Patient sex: M
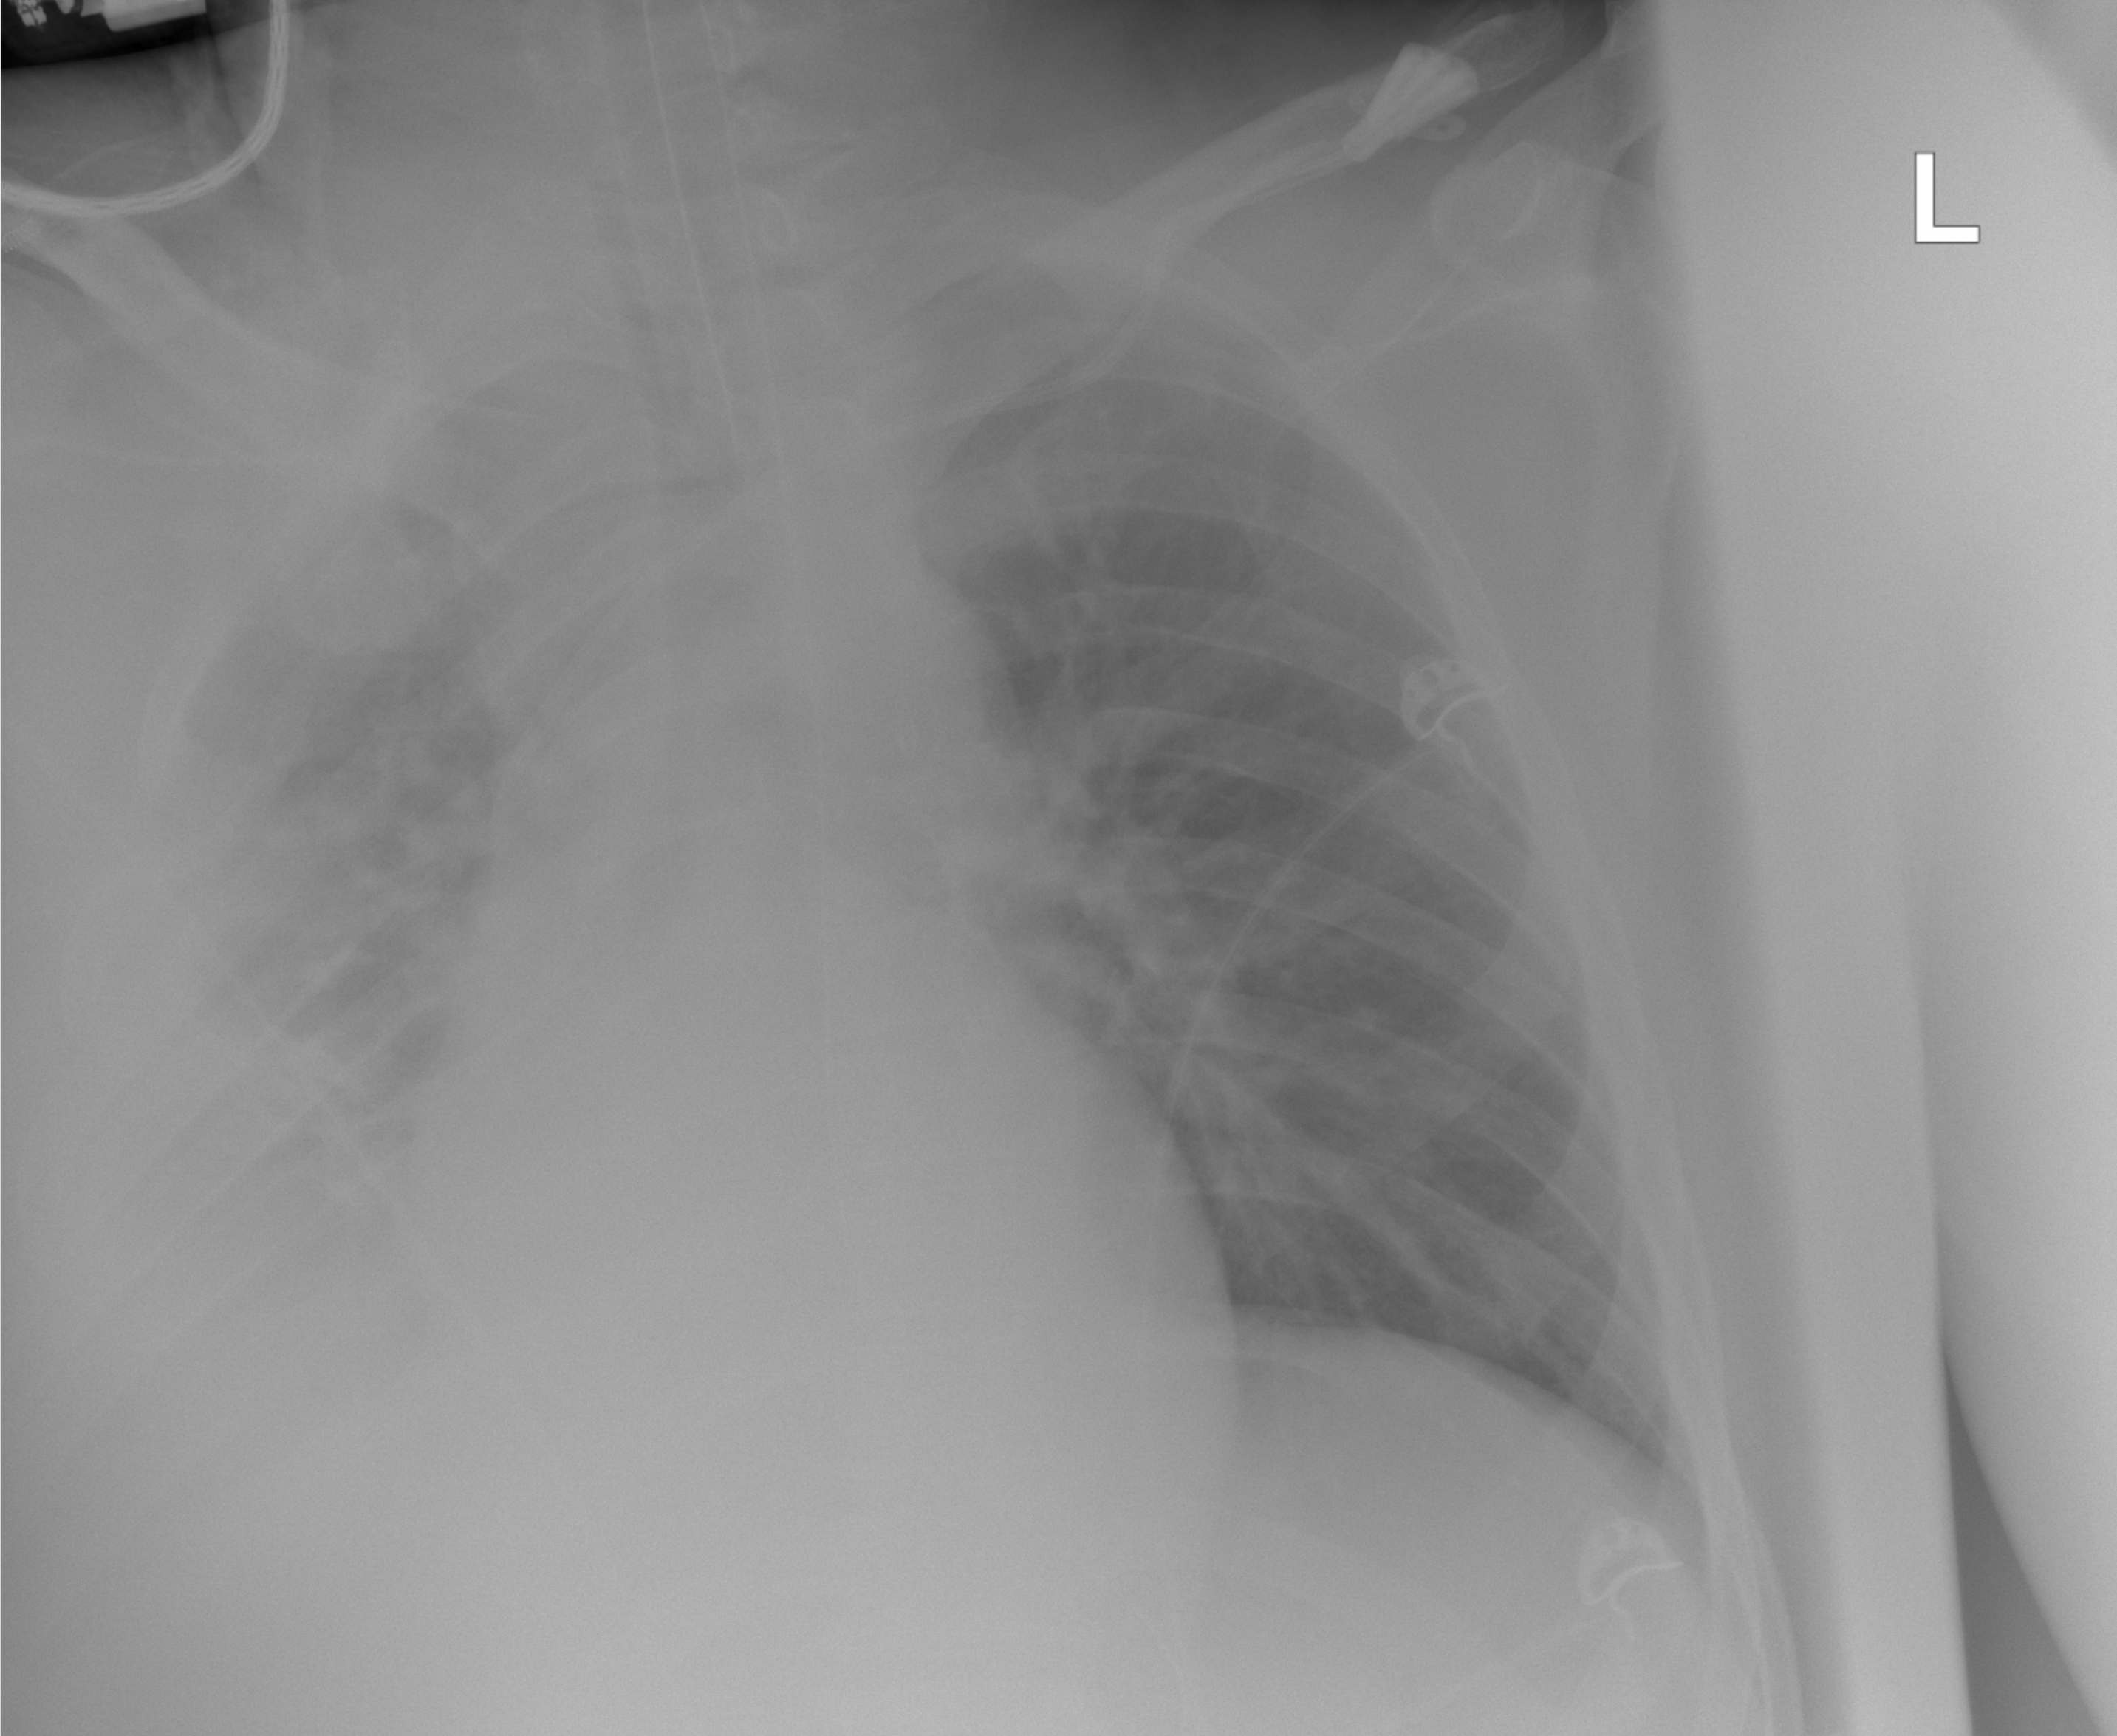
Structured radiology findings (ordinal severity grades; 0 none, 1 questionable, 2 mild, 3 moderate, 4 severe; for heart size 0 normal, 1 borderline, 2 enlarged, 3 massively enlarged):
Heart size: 0
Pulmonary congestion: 2
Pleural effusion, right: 3
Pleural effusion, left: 0
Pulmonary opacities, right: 1
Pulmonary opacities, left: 0
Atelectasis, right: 3
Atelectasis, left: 0